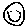
Label: smiley face